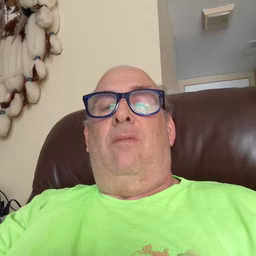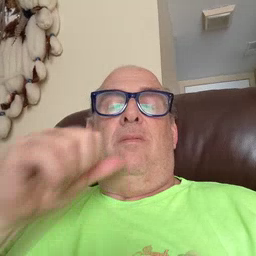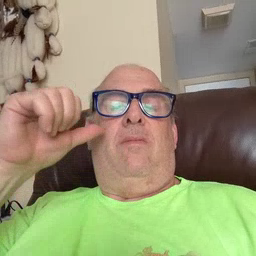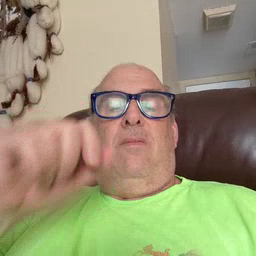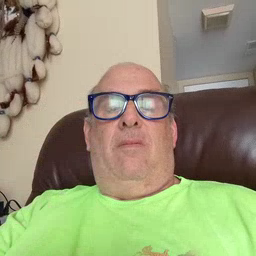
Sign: yesterday